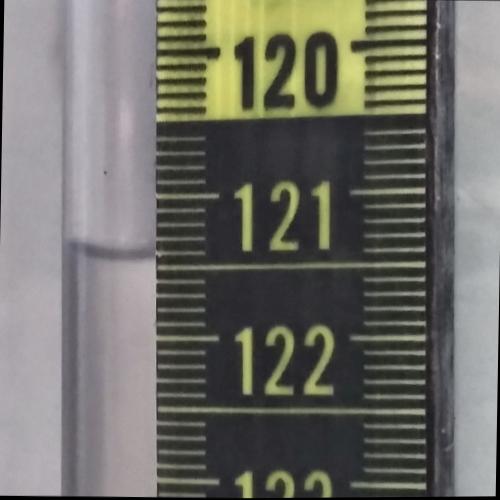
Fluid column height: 121.4 cm